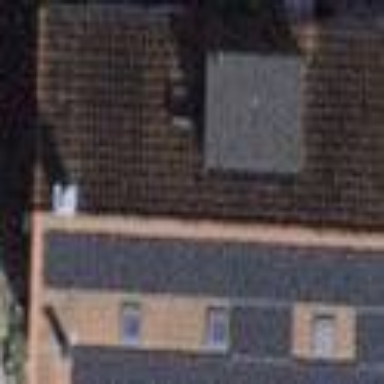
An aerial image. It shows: Building with tiled roof.